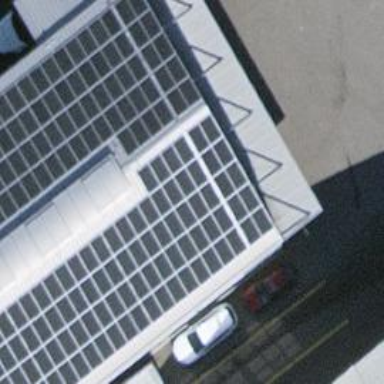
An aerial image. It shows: Solar photovoltaic panel generator.